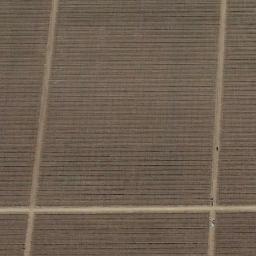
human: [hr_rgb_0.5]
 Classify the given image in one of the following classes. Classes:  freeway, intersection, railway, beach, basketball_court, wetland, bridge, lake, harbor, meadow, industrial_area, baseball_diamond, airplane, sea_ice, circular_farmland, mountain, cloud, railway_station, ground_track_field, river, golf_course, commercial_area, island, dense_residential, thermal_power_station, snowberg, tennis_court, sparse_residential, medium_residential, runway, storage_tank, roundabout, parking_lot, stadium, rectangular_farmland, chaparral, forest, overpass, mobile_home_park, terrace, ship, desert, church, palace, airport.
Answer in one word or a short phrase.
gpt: rectangular_farmland